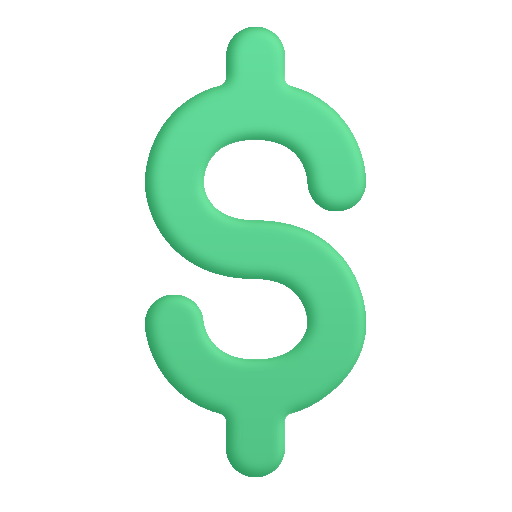
heavy dollar sign color